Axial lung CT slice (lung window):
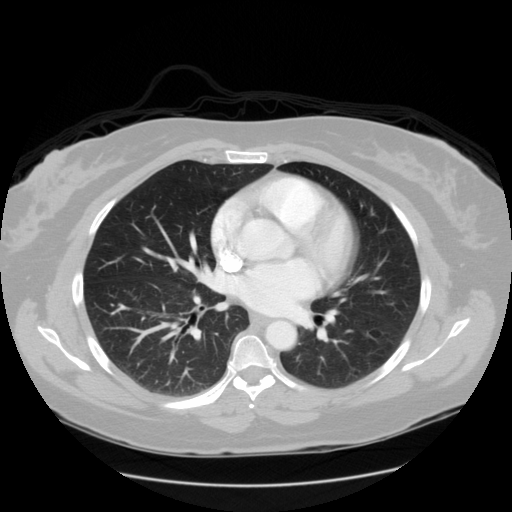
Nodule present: no